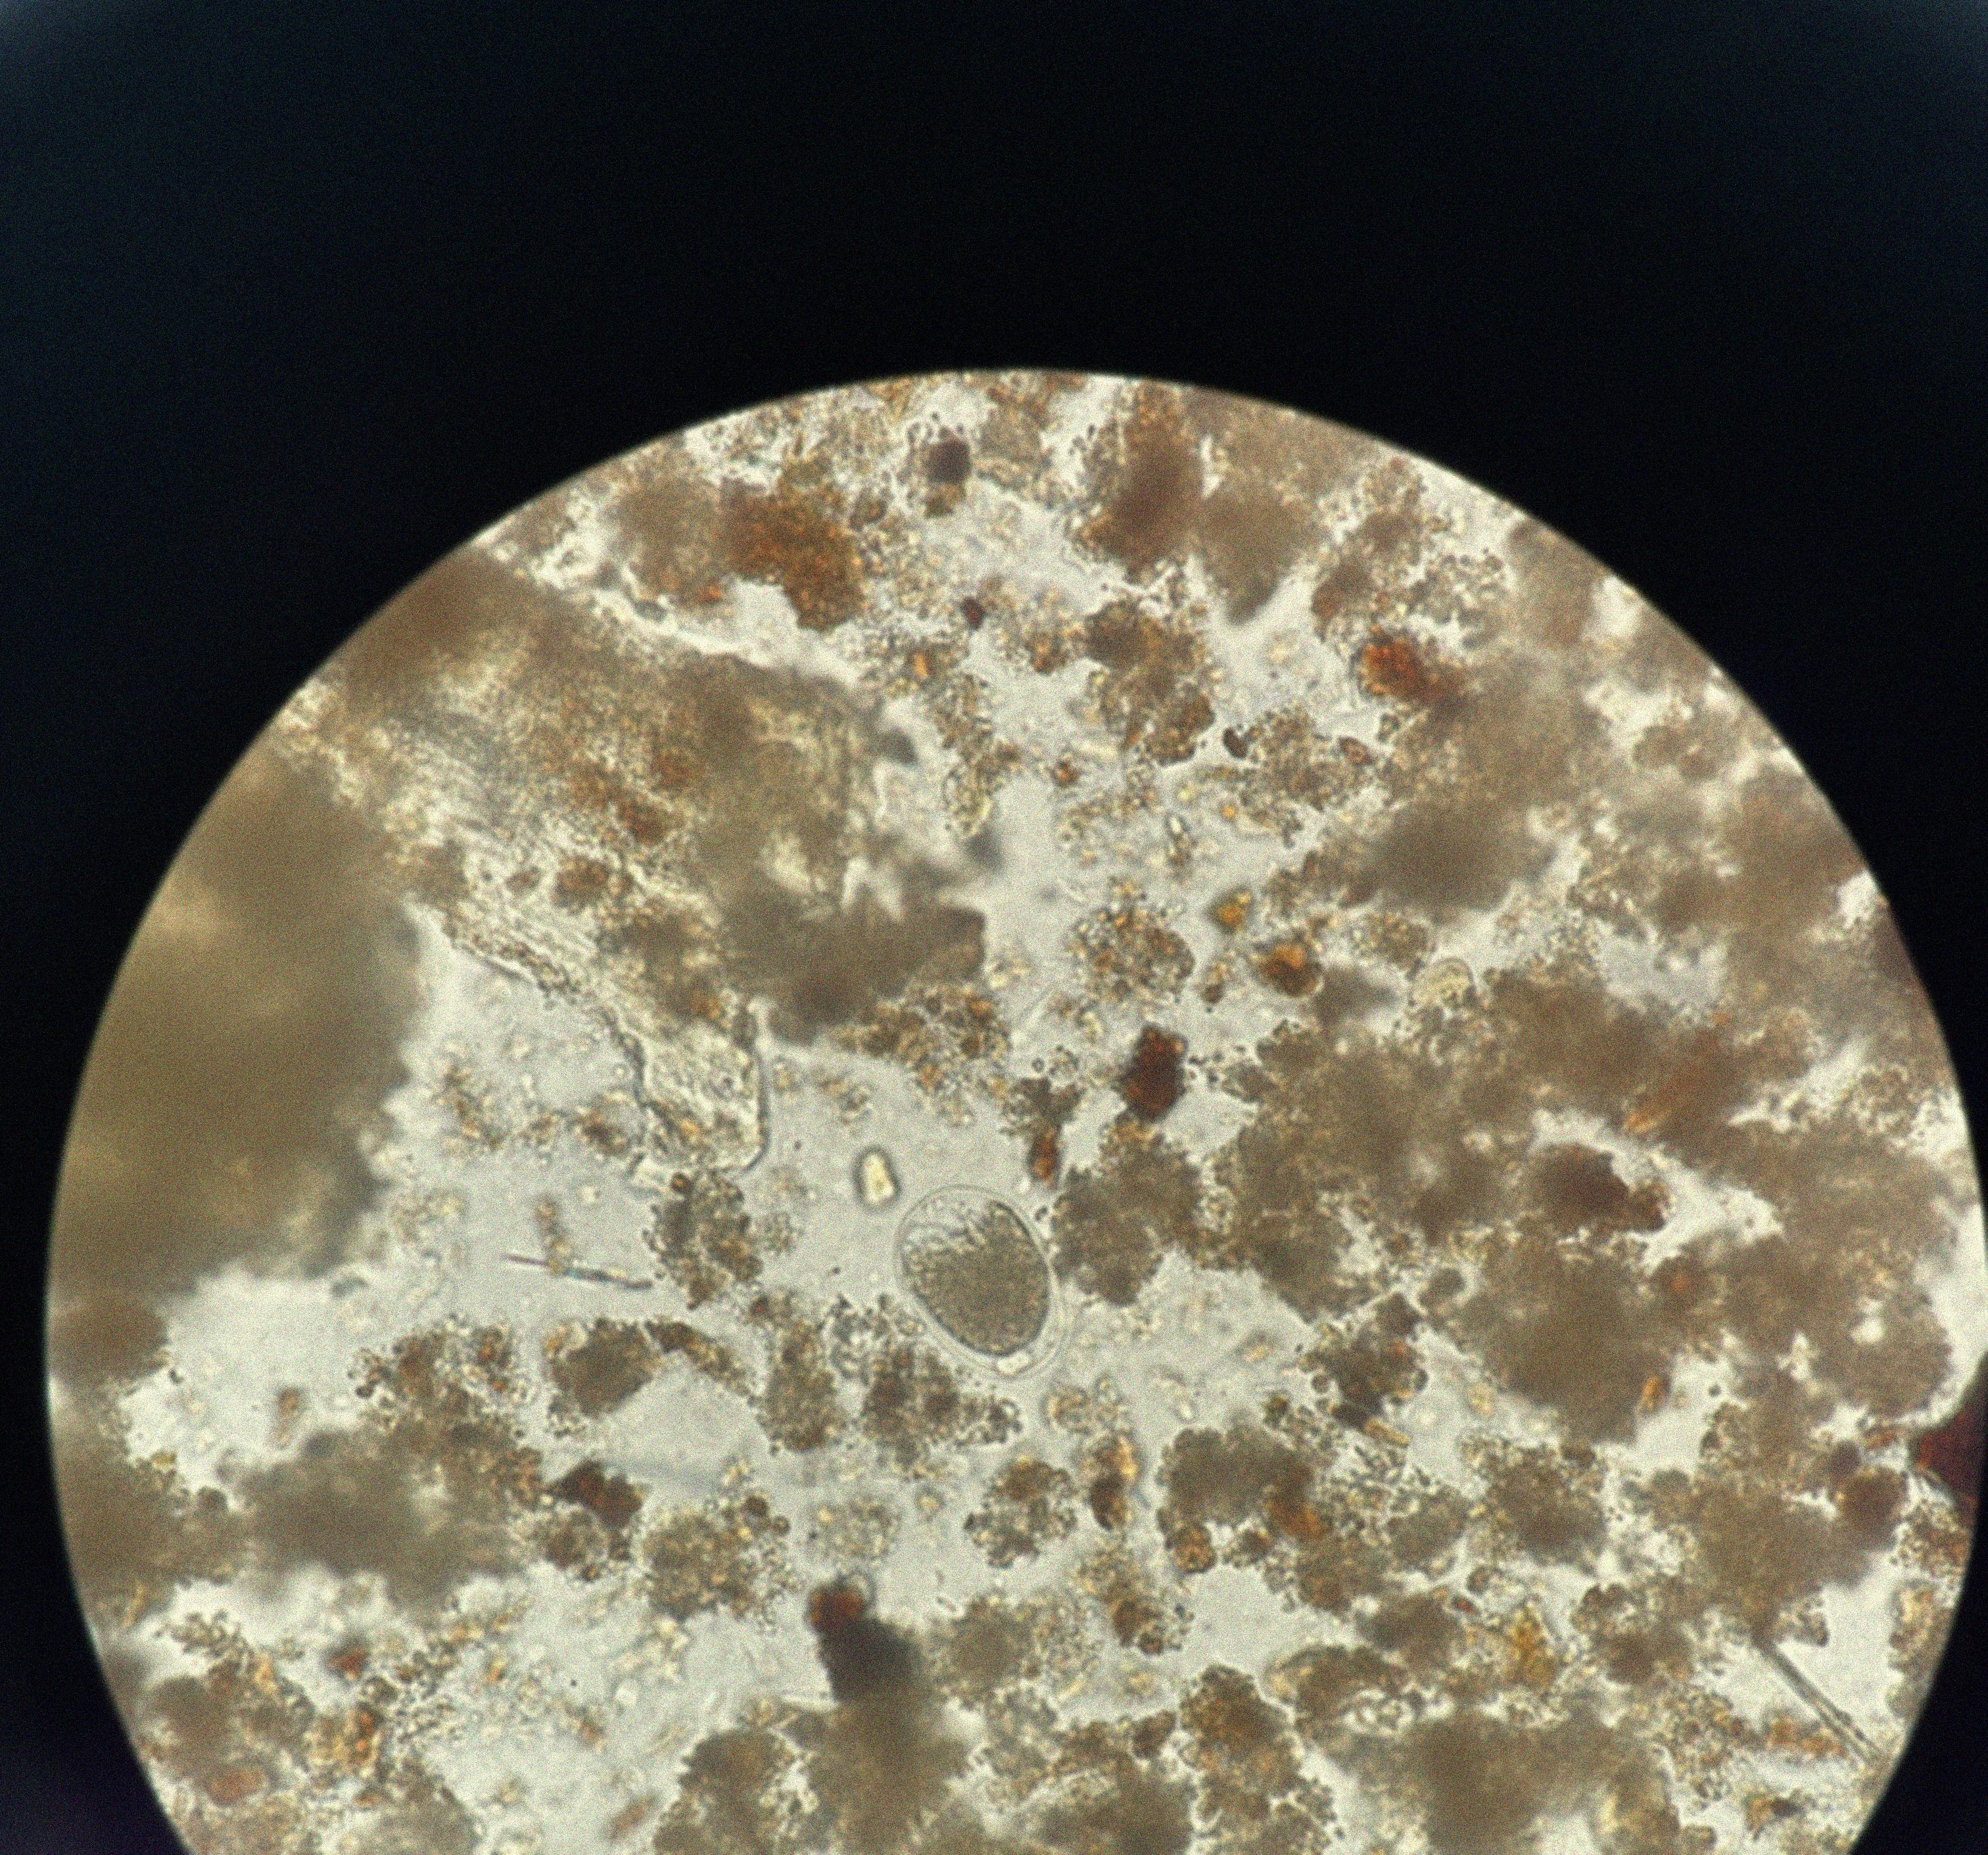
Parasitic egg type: Hookworm egg